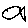
Label: fish